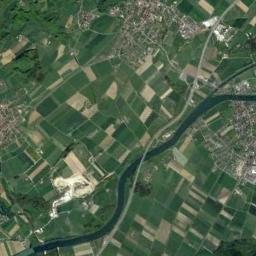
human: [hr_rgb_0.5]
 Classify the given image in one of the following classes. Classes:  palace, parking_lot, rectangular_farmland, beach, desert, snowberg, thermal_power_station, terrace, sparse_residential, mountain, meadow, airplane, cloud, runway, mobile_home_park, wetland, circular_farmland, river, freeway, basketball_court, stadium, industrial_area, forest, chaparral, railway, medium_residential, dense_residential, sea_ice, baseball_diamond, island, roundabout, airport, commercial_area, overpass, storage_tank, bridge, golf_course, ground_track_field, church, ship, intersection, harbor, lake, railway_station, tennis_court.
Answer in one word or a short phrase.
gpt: river